【题型】填空题　【知识点】平面几何　【难度】easy
如图 $AB$ 是 $\odot O$ 的直径, $C,D$ 是 $\odot O$ 上的两点, 若 $\angle BCD = 28^\circ$, 则 $\angle ABD = \underline{\hspace{1cm}}$。

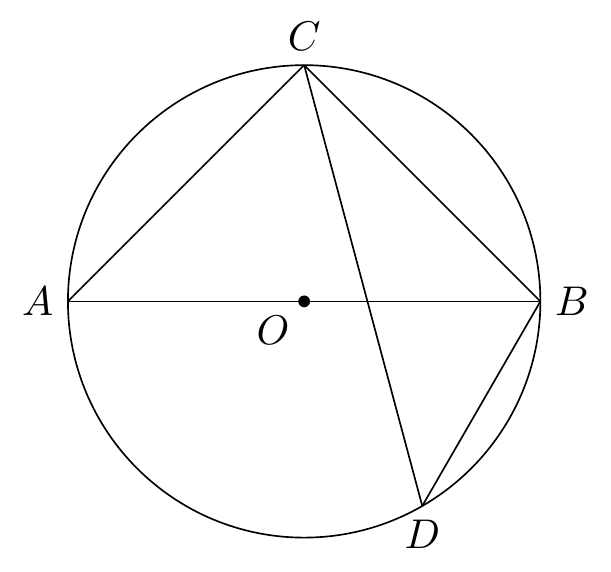
【解答】
解：连接 $AD$, 则 $\angle ADB = 90^\circ$,

$\because$ $\widehat{BD} = \widehat{BD}$,

$\therefore$ $\angle BAD = \angle BCD = 28^\circ$,

$\because$ $AB$ 是 $\odot O$ 的直径,

$\therefore$ $\angle ABD = 90^\circ - \angle BAD = 62^\circ$。

故答案为：62°。